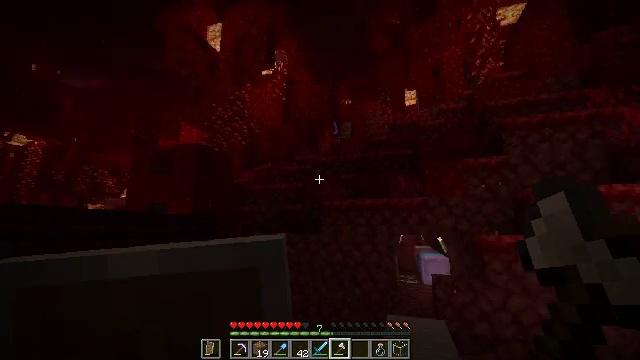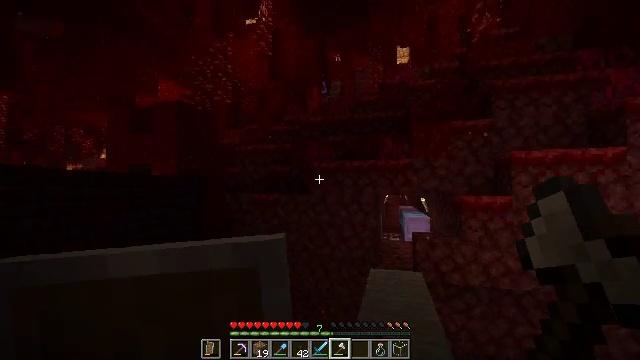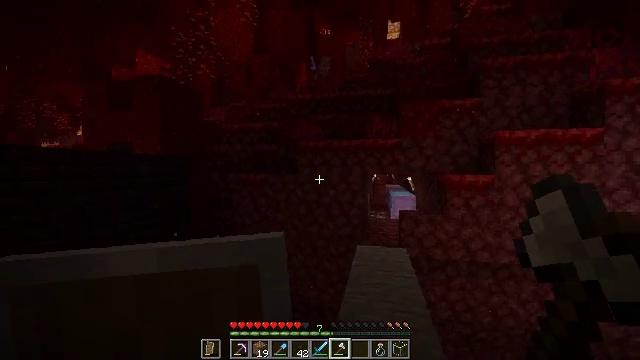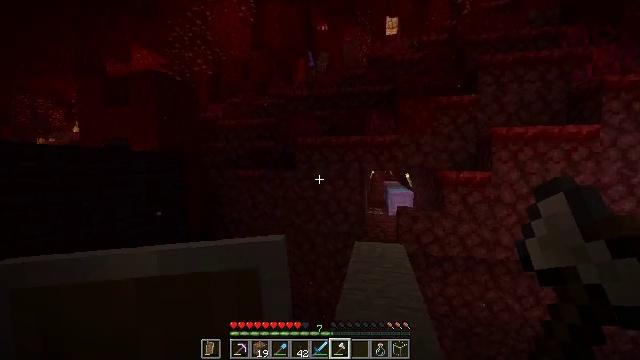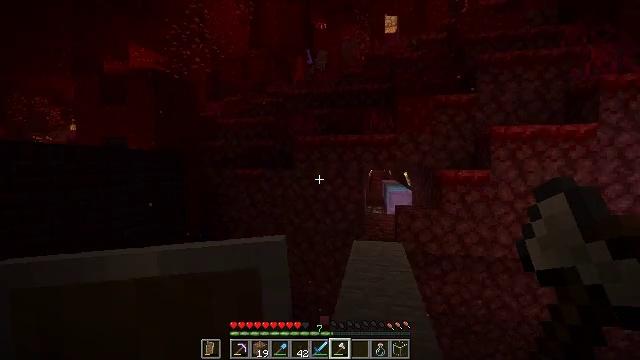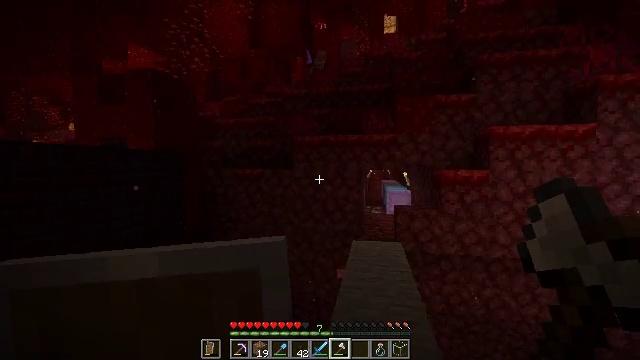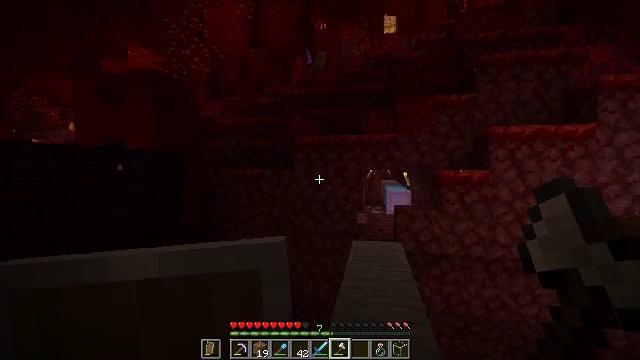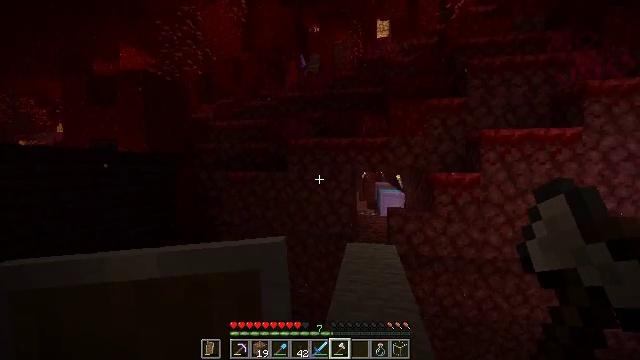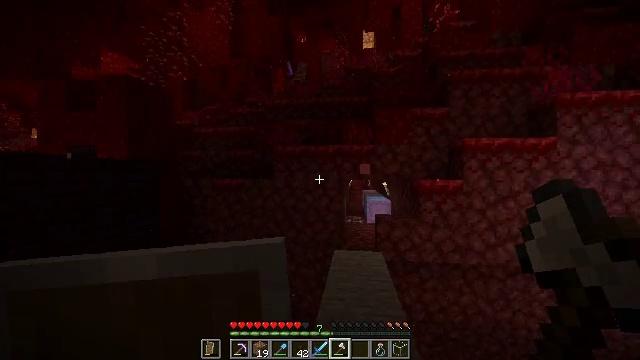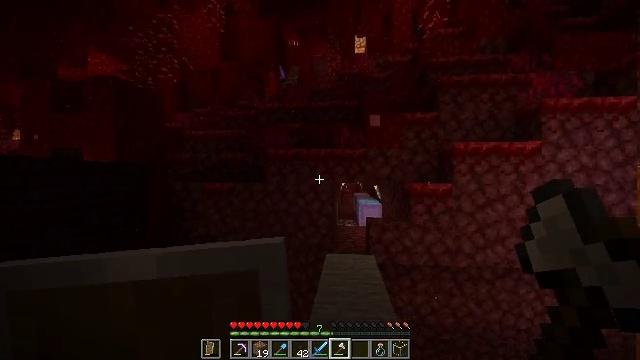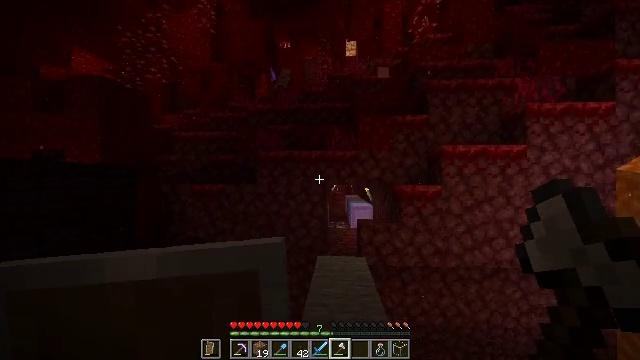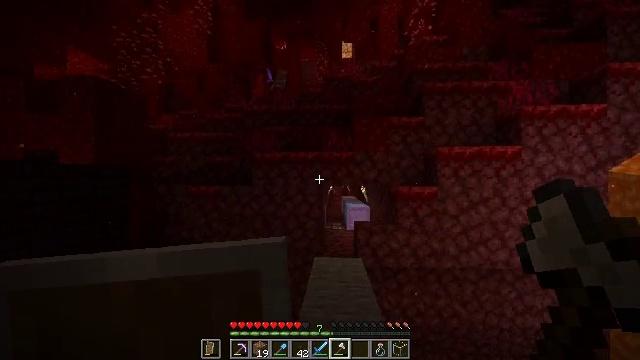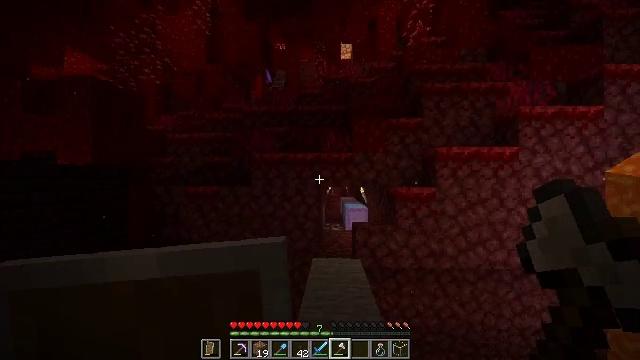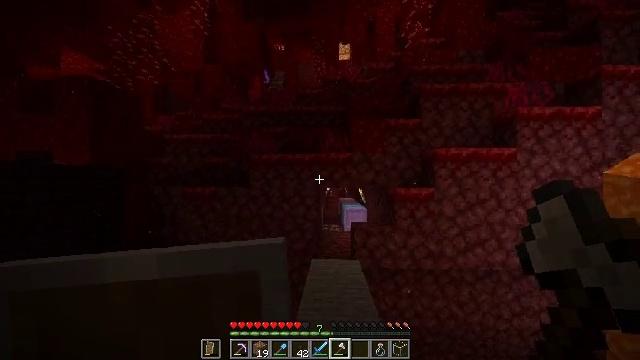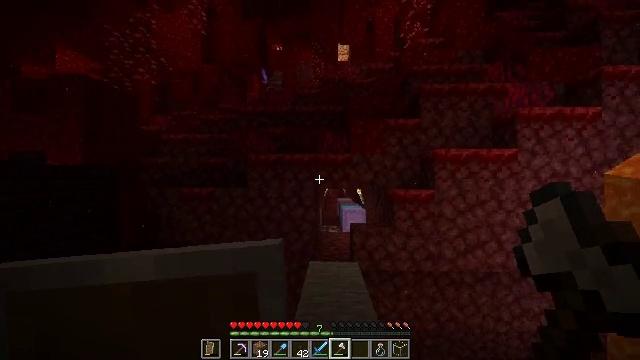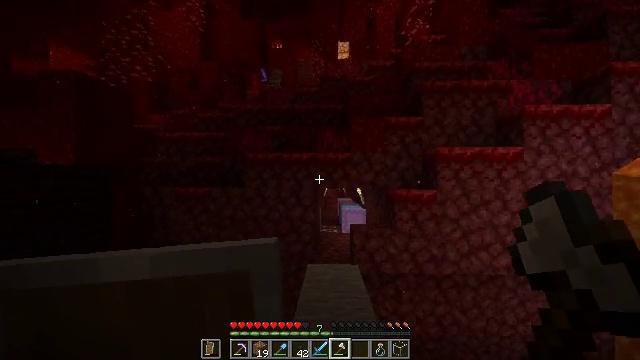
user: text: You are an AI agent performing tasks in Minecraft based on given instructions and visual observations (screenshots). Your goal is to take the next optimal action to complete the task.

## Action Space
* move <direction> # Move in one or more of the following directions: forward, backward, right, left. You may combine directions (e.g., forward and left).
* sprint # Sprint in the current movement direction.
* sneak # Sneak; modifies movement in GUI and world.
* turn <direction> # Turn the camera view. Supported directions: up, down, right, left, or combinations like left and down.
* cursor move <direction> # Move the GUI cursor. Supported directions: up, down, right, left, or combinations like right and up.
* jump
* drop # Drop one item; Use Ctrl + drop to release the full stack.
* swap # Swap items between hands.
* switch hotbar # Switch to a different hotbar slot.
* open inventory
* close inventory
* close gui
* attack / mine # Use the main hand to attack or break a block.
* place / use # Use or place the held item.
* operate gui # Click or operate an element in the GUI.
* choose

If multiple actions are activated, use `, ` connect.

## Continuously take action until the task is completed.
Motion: motion action
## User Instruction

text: Gather crimson stem from a crimson forest.
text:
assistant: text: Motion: turn right and down
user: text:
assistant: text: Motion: turn right and down
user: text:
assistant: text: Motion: no_op
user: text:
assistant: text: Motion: no_op
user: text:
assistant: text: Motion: no_op
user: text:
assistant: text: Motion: no_op
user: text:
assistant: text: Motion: turn right
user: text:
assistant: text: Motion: turn right and up
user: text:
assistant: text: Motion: turn right
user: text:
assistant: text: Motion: turn right
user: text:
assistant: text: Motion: no_op
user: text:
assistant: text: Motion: no_op
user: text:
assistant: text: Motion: move forward
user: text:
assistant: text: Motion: move forward
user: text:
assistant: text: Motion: move forward
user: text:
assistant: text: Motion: move forward
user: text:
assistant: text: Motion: move forward
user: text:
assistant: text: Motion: move forward
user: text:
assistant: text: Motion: move forward
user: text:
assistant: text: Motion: move forward
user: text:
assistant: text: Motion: move forward
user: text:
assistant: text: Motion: move forward
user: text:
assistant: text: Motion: move forward
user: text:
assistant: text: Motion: move forward
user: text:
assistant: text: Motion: move forward
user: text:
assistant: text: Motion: move forward
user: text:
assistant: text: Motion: move forward, turn down
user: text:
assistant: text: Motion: move forward, turn down
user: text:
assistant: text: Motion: move forward, turn down
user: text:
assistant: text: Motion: move forward, turn down